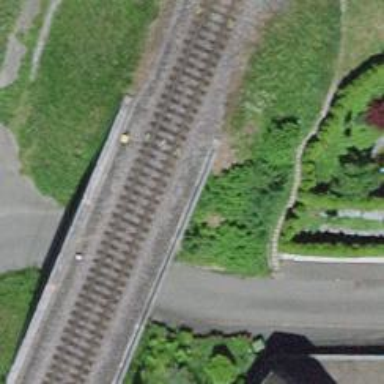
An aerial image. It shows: Bridge with electrified rail tracks and contact line.